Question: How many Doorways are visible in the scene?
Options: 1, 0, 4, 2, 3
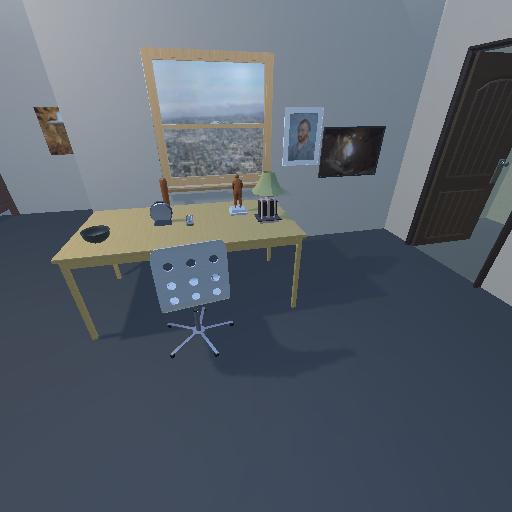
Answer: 1